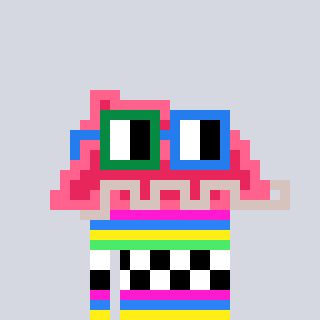
a pixel art character with square green and blue glasses, a retainer-shaped head and a rust-colored body on a cool background